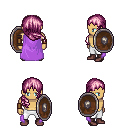
a pixel art fantasy rpg character, male body template, human, tanned skin, lavender cape, white pants, pink right-swept hairstyle, leather bracers, maroon shoes, shield, four views (front, back, left, right), 2x2 character sprite sheet, small pixel art, hard edges, no anti-aliasing